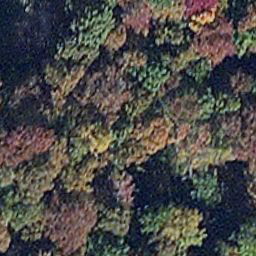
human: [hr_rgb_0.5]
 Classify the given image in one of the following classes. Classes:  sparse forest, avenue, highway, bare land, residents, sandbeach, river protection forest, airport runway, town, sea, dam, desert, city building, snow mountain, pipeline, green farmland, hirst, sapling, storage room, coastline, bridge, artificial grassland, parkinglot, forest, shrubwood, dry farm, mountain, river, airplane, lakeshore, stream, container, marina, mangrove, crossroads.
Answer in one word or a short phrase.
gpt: mangrove